【题型】选择题　【知识点】函数　【难度】medium
函数$f(x)=\tan(\omega x+\varphi)\left(\omega>0,|\varphi|<\frac{\pi}{2}\right)$的图象如图所示，图中阴影部分的面积为$3\pi$，则$\varphi=$（ ）

\vspace{0.5em}
\noindent A. $-\frac{5\pi}{12}$ \qquad B. $-\frac{\pi}{6}$ \qquad C. $\frac{\pi}{3}$ \qquad D. $\frac{\pi}{12}$
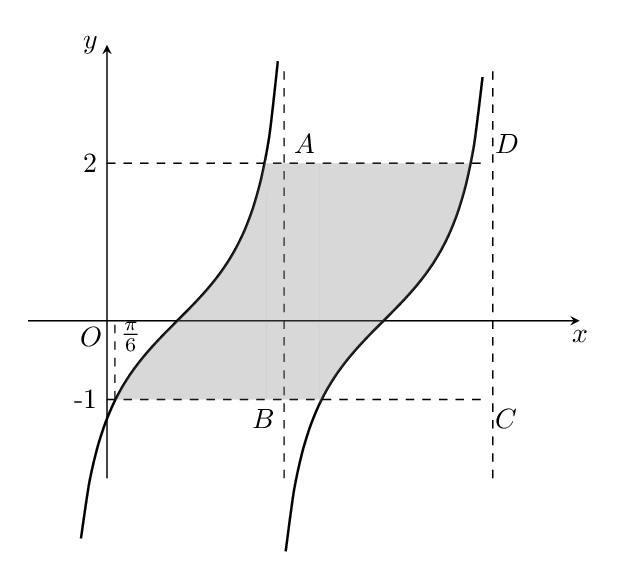
【解答】
\noindent \textbf{【答案】A}

\vspace{0.5em}
\noindent \textbf{【难度】0.85}

\vspace{0.5em}
\noindent \textbf{【知识点】正切函数对称性的应用、由正切函数的周期求值}

\vspace{0.5em}
\noindent \textbf{【分析】}根据正切型函数的对称性分析可得$T=\pi$，进而可求得$\omega=1$，再代入点$\left(\frac{\pi}{6},-1\right)$，运算求解即可.

\vspace{0.5em}
\noindent \textbf{【详解】}如图所示，区域①和区域③面积相等，

\noindent 故阴影部分的面积即为矩形$ABCD$的面积，可得$AB=3$，

\noindent 设函数$f(x)$的最小正周期为$T$，则$AD=T$，

\noindent 由题意可得：$3T=3\pi$，解得$T=\pi$，

\noindent 故$\frac{\pi}{\omega}=\pi$，可得$\omega=1$，即$f(x)=\tan(x+\varphi)$，

\noindent 可知$f(x)$的图象过点$\left(\frac{\pi}{6},-1\right)$，即$\tan\left(\frac{\pi}{6}+\varphi\right)=\tan\left(\frac{\pi}{6}+\varphi\right)=-1$，

\noindent $\because \varphi\in\left(-\frac{\pi}{2},\frac{\pi}{2}\right)$，则$\frac{\pi}{6}+\varphi\in\left(-\frac{\pi}{3},\frac{2\pi}{3}\right)$，

\noindent $\therefore \frac{\pi}{6}+\varphi=-\frac{\pi}{4}$，解得$\varphi=-\frac{5\pi}{12}$.

\vspace{0.5em}
\noindent 故选：A.

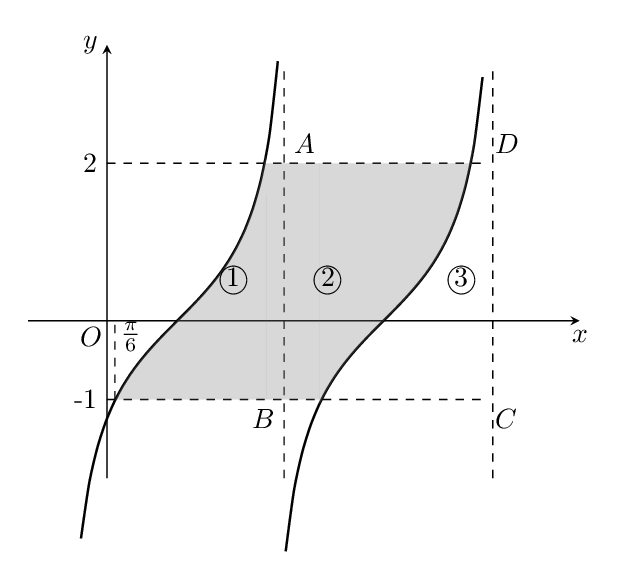